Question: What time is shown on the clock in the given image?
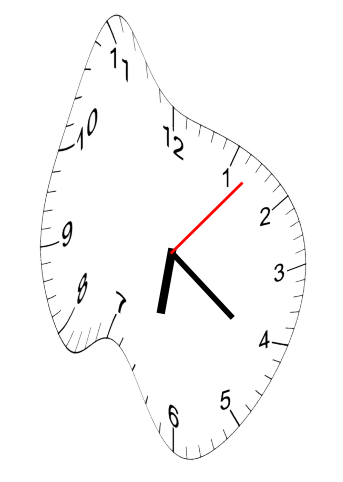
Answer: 06:21:07